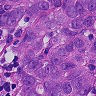
Metastatic tissue present: yes